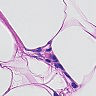
Metastatic tissue present: no